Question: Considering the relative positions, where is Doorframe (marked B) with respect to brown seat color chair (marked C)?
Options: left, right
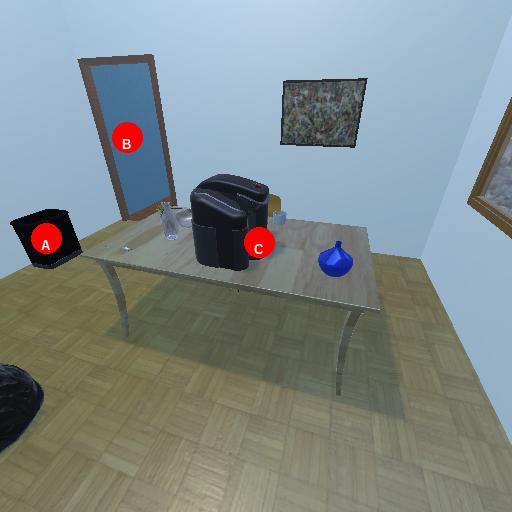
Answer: left